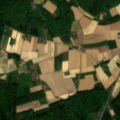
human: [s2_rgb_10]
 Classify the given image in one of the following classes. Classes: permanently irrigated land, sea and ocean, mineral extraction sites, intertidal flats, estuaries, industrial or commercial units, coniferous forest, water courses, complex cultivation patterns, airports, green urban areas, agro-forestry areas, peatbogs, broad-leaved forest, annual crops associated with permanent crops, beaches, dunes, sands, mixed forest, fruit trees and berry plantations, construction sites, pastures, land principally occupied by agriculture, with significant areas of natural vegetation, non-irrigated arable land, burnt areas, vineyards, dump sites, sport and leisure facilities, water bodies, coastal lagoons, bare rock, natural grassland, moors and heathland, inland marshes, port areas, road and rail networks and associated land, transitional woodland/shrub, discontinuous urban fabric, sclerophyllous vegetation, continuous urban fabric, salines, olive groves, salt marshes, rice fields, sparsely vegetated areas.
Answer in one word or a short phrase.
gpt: non-irrigated arable land, complex cultivation patterns, broad-leaved forest